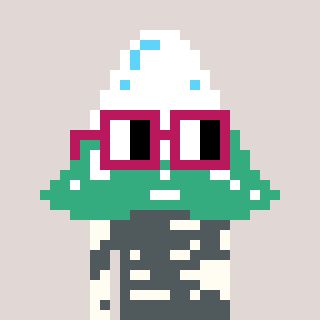
a pixel art character with square dark red glasses, a snowy mountain-shaped head and a grayscale-colored body on a warm background